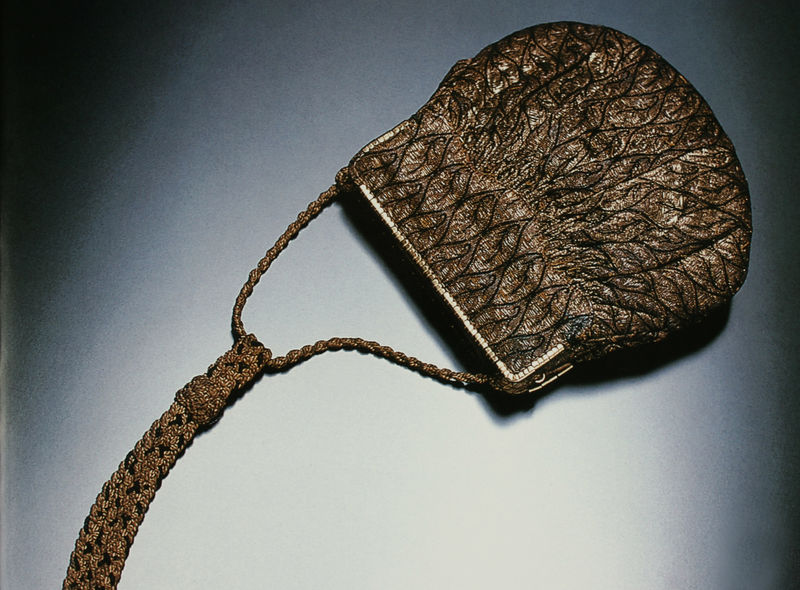
Titel: Abendhandtasche
Künstler: Faucon
Standort: Kyoto (Japan)
Institution: Kyoto Costume Institute
Schlagwörter: blau, schatten, weiß, braun, licht, mode, muster, band, seide, henkel, glanz, metall, kordel, foto, griff, tasche, handtasche, blaugrau, silbern, leder, struktur, verschluß, filigran, applikation, kunsthandwerk, garn, bügel, gehäkelt, gestrickt, abendtasche, häkelarbeit, ahndtasche, damentasche, krokodilleder, krokodilleer, schlangenleder, tashc